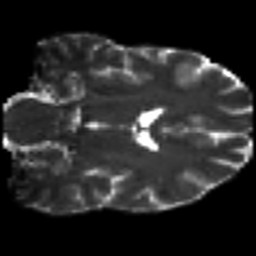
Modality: T2w
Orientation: coronal
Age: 42
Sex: male
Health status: ill
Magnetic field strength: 3 T
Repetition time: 9 s
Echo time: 0.093 s